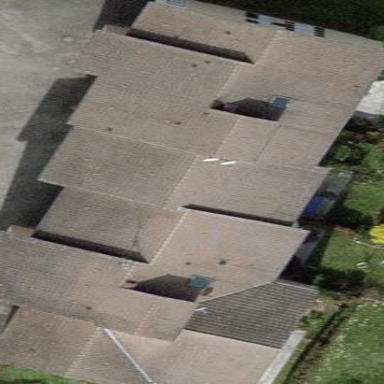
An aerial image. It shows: Residential building with gabled roof made of roof tiles.